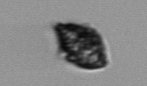
Label: Kryptoperidinium_triquetrum